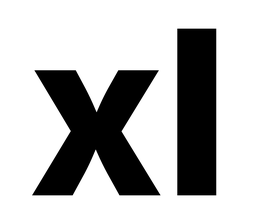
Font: Inter_ExtraBold